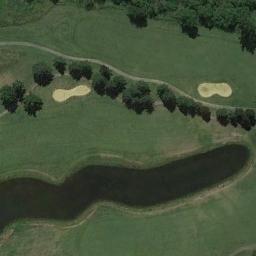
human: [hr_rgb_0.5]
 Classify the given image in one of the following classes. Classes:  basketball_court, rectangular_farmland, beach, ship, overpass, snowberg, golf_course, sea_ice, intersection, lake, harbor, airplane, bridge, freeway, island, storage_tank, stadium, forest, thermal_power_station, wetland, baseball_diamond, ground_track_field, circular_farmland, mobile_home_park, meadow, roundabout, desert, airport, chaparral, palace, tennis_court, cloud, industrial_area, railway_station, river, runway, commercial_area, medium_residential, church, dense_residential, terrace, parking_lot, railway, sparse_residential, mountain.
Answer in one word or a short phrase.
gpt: golf_course